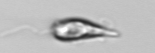
Label: Euglena